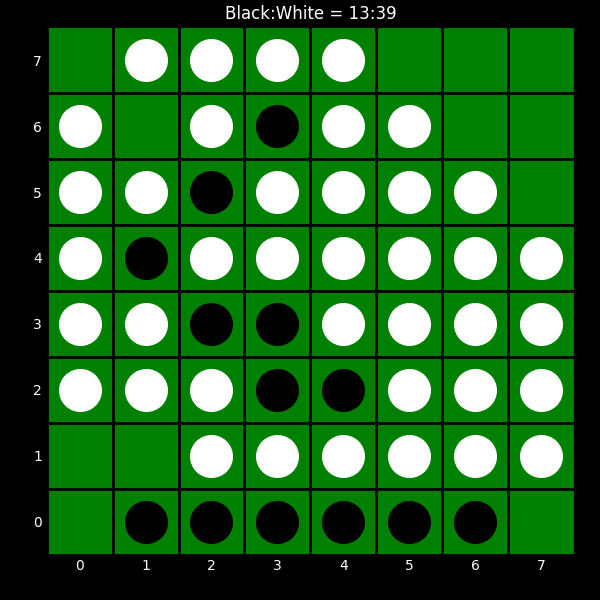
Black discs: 13
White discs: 39